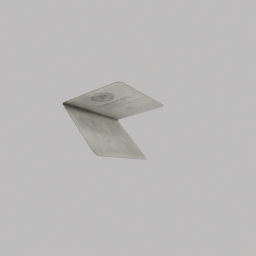
Label: tools